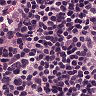
Metastatic tissue present: no